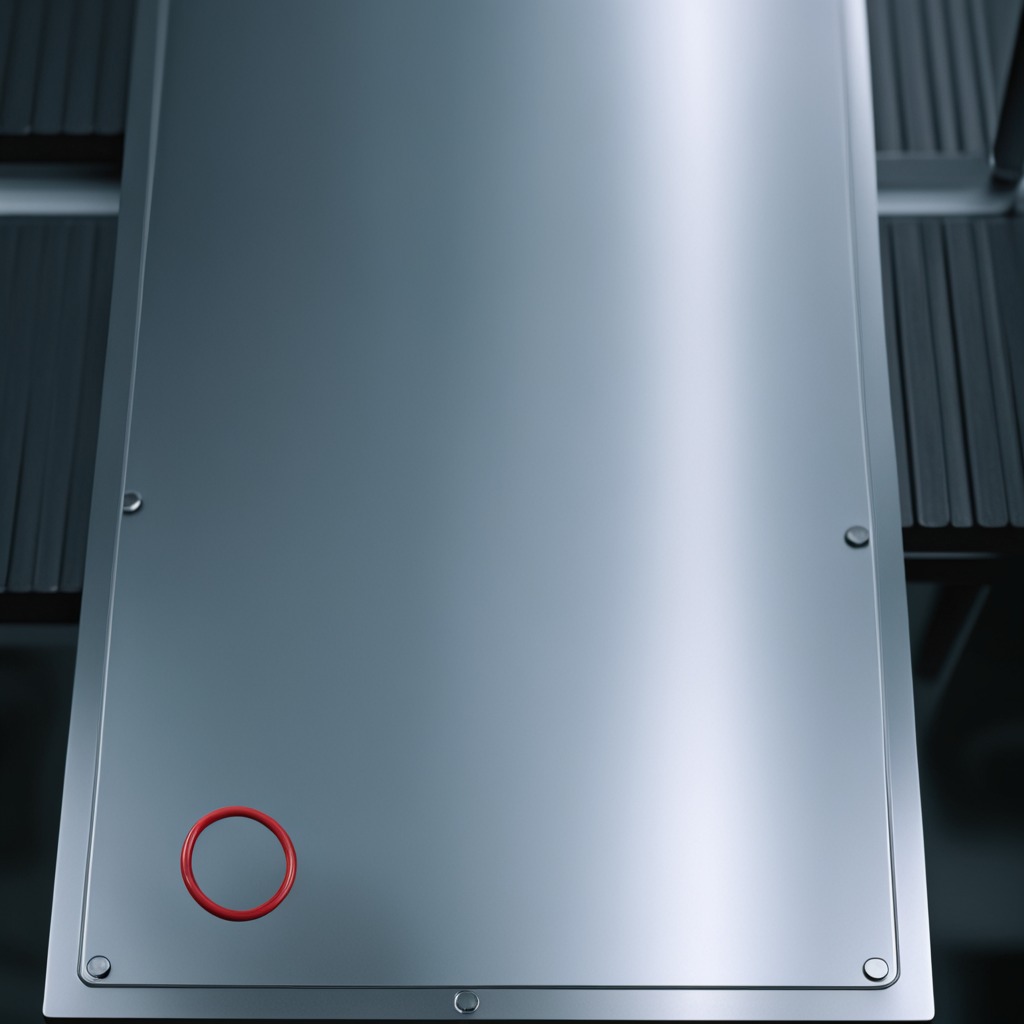
A rubber O-ring is lying on the metal table in a machine shop under fluorescent lights.